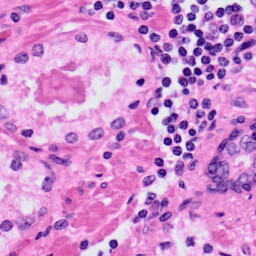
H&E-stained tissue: Prostate